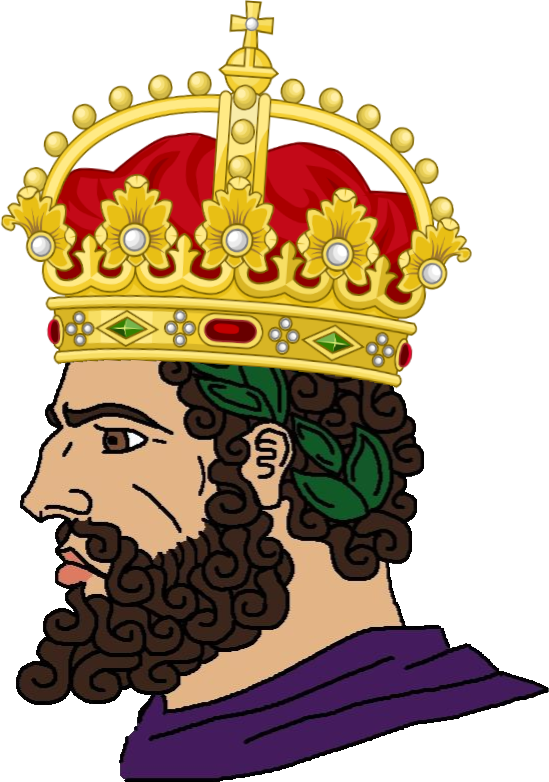
Label: 4_Yes_Chad